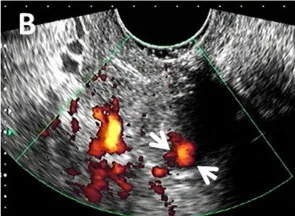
Transvaginal ultrasonography and pelvic contrast-enhanced computed tomography on the day of delivery. Adjacent hematoma (white arrows) in B-mode. Pseudoaneurysm in power-Doppler mode.
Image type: radiology (ultrasound)